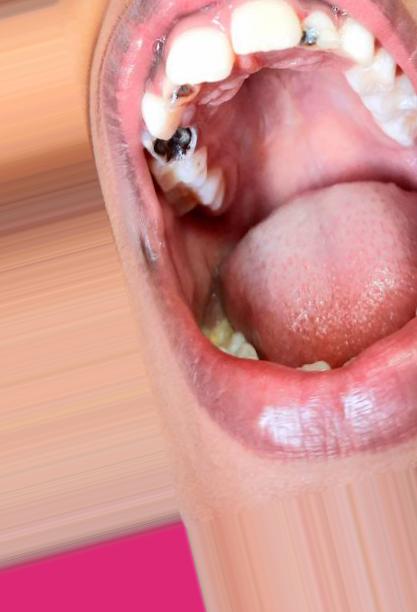
Condition: Caries